Question: I used Jquery to insert a variable to div. Please check my code.
'''
var msg = '<script src="https://gist.github.com/<PHONE>.js?file=new.html.erb"></script>'
$('.result').html(msg);
'''
msg variable contains a script that render a code snippet. msg is dynamic variable.
The above code is not working to insert code snippet to div.
Any Idea?
This script generate code snippet like this.

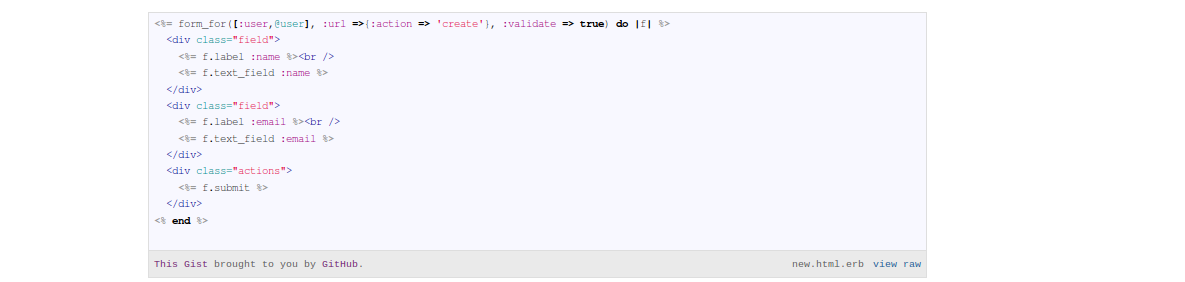
Answer: To add 'script', I would add it to 'head' like this;
'''
var s = document.createElement('script');
s.src = 'https://gist.github.com/<PHONE>.js?file=new.html.erb';
s.type = 'text/javascript';
document.getElementsByTagName('head')[0].appendChild(s);
'''